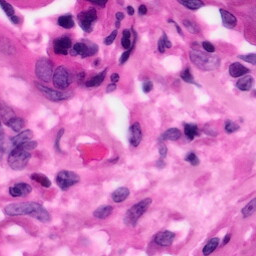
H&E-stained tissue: Pancreatic